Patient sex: F
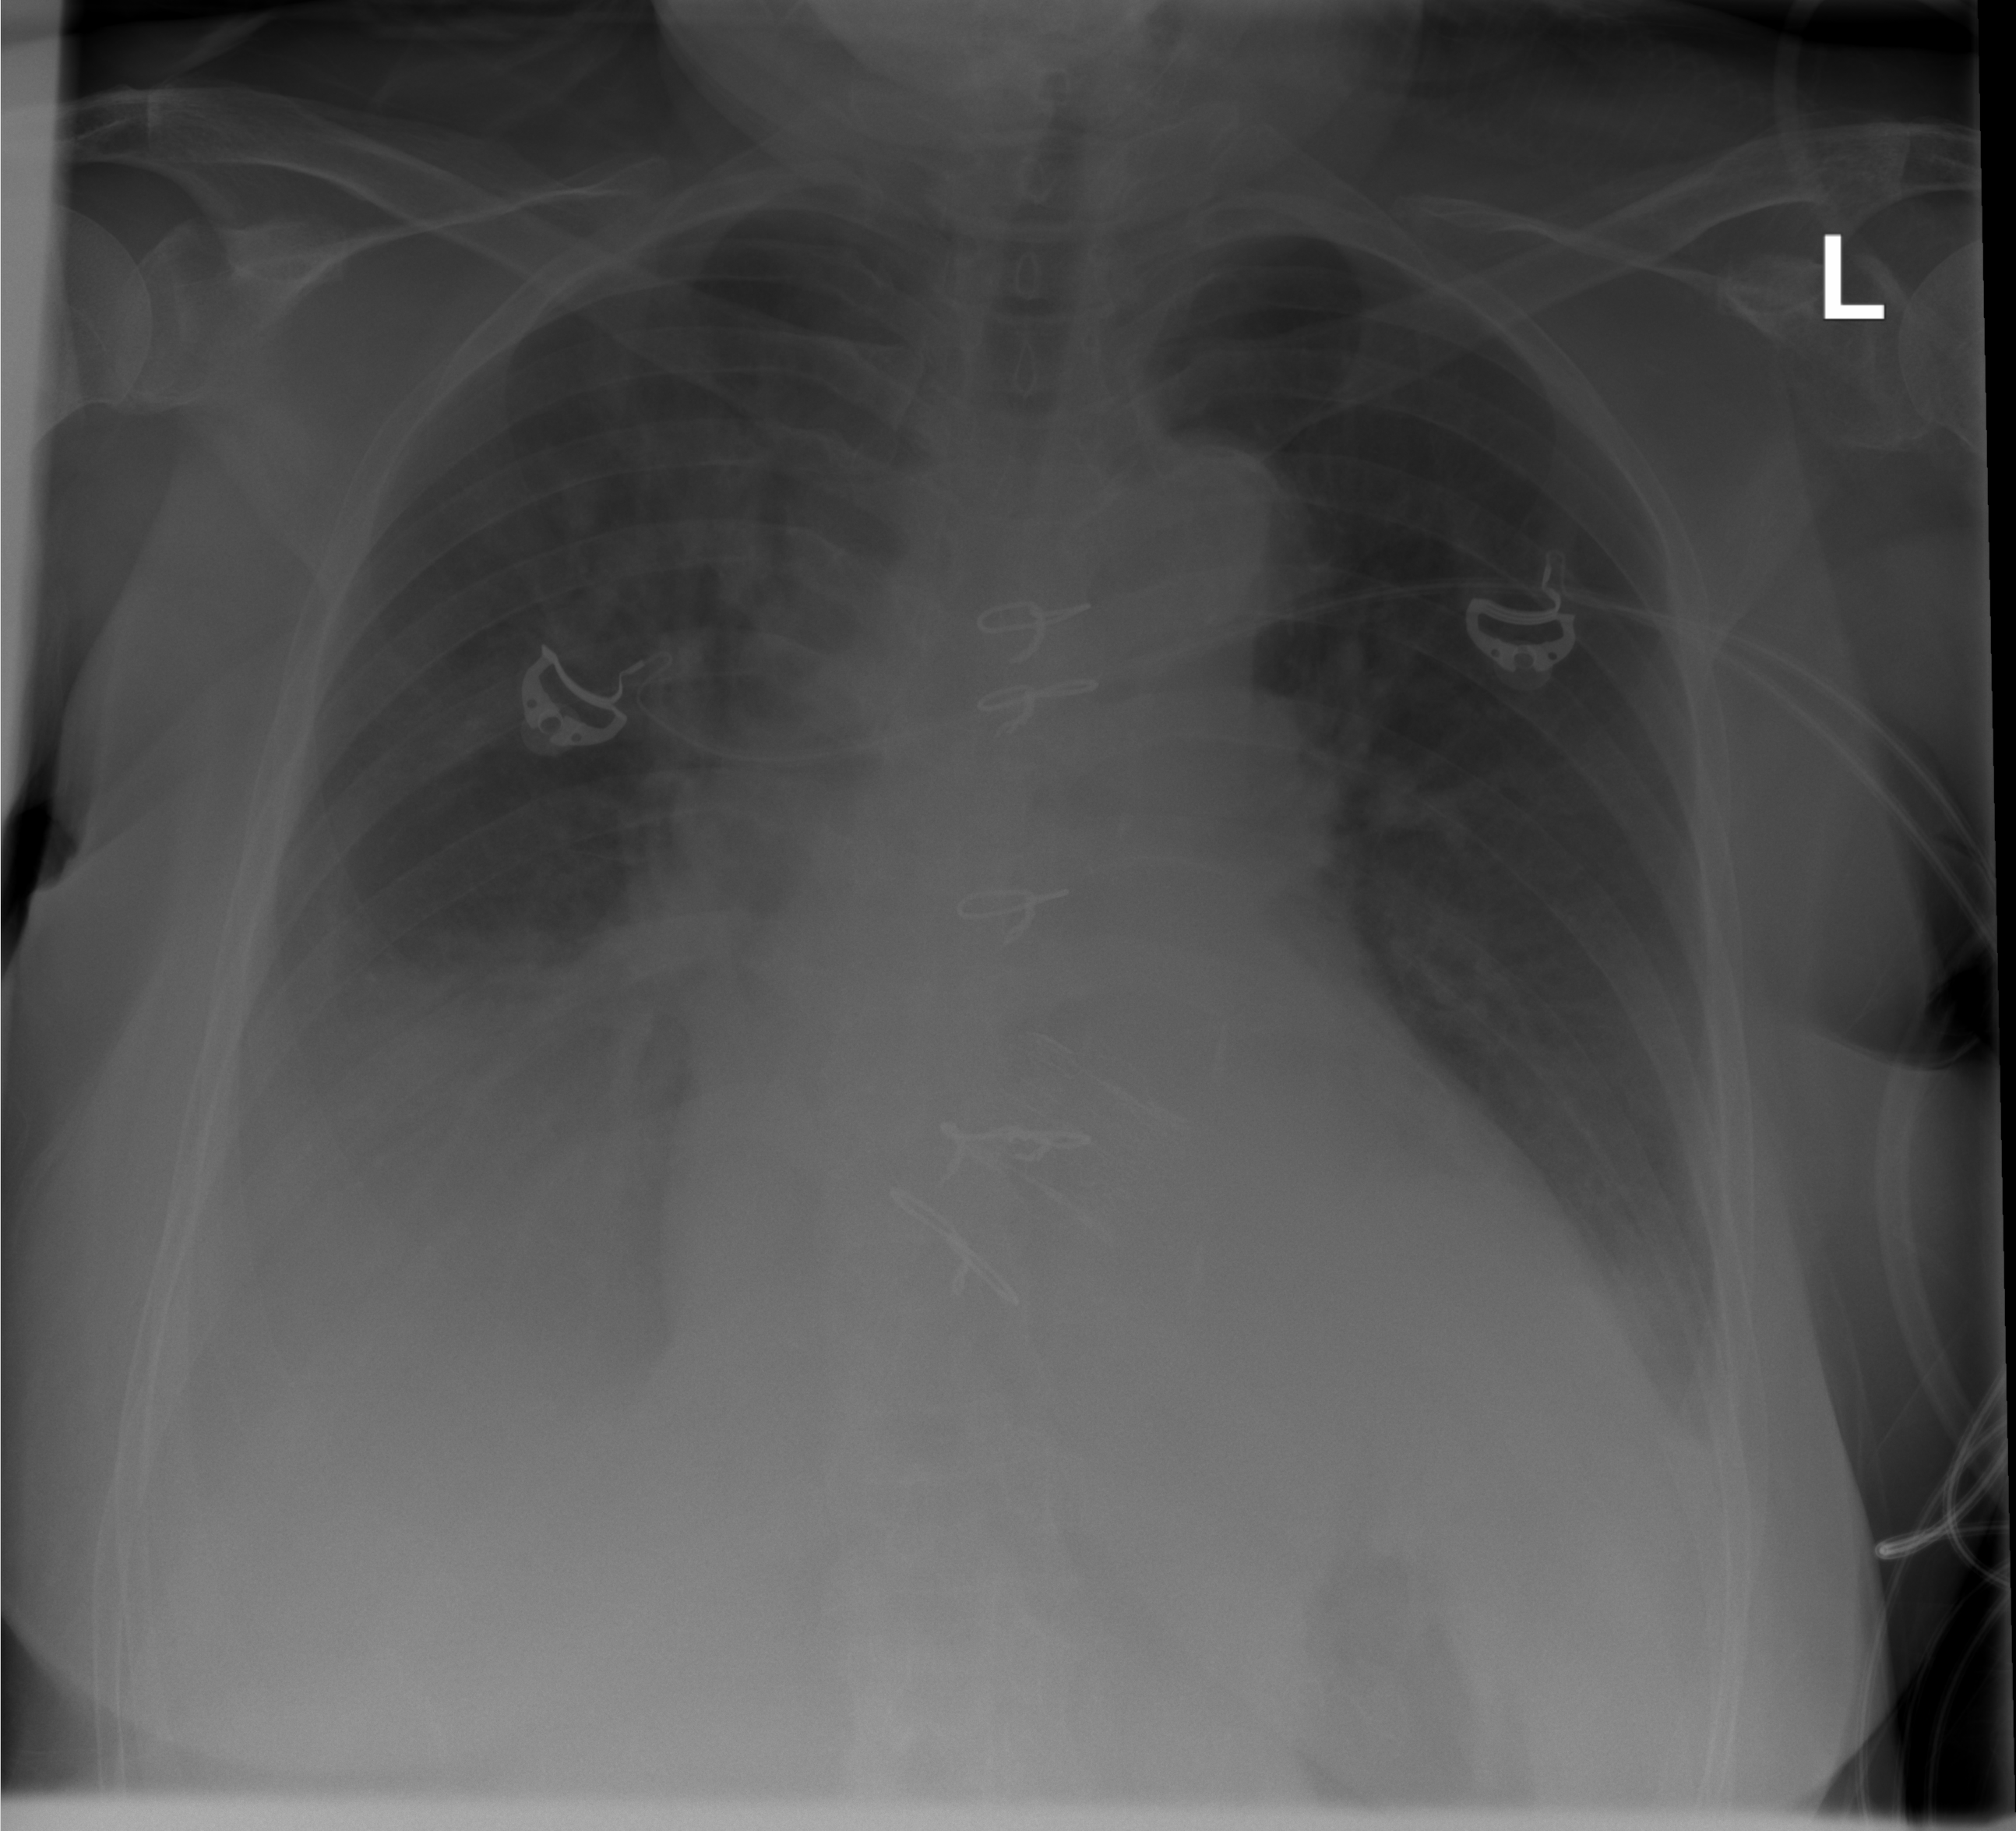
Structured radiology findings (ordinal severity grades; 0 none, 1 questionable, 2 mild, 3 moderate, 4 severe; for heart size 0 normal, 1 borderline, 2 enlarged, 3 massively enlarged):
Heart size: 2
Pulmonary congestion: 0
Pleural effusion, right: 2
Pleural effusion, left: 1
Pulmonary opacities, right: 0
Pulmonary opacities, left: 0
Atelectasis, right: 1
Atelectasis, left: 1